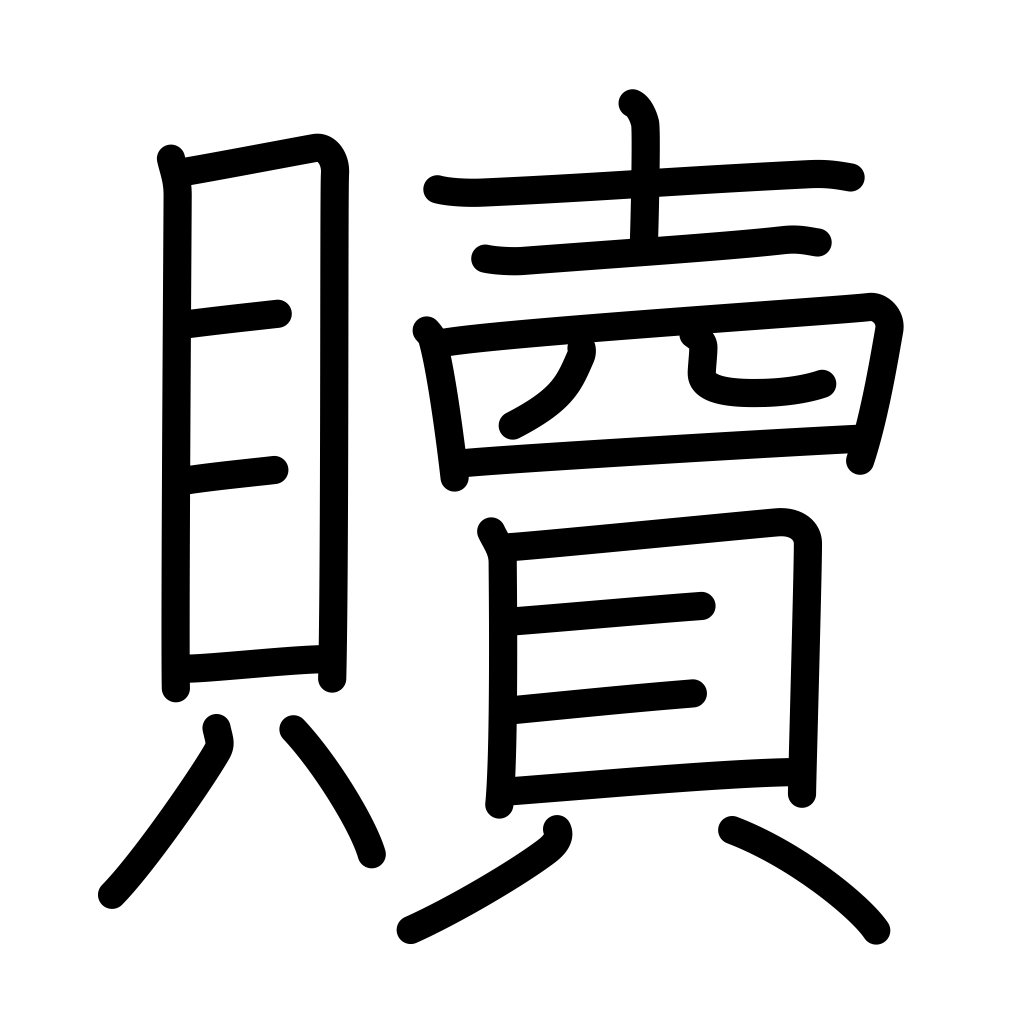
Meaning: redeem